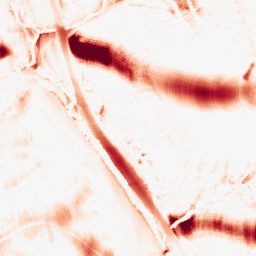
Category: morphological
Decomposition family: morphological_ellipse
Decomposition parameters: operation: opening
width: 50
height: 30
Upsampling method: sinc_hamming
Upsampling parameters: scale: 2
kernel_size: 8
Upsampling scale: 2